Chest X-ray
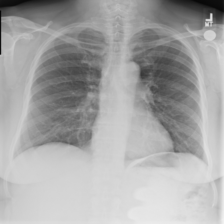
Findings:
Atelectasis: negative
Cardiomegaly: negative
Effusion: negative
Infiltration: negative
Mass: negative
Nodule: negative
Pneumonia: negative
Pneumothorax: negative
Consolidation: negative
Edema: negative
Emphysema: negative
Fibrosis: negative
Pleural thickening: negative
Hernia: negative